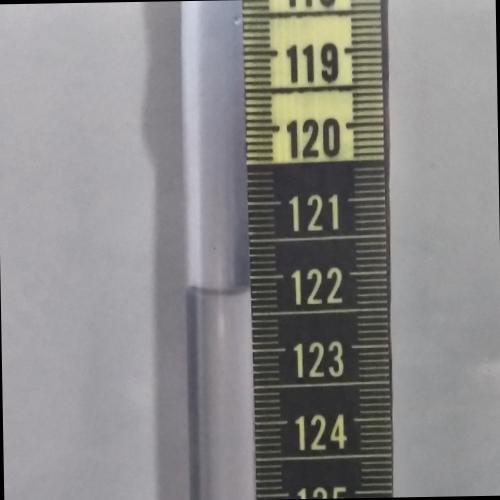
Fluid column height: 122.2 cm